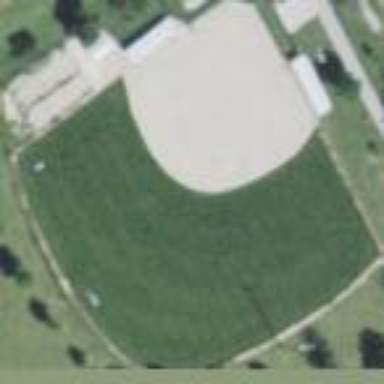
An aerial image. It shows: Baseball pitch for leisure land activities.